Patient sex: M
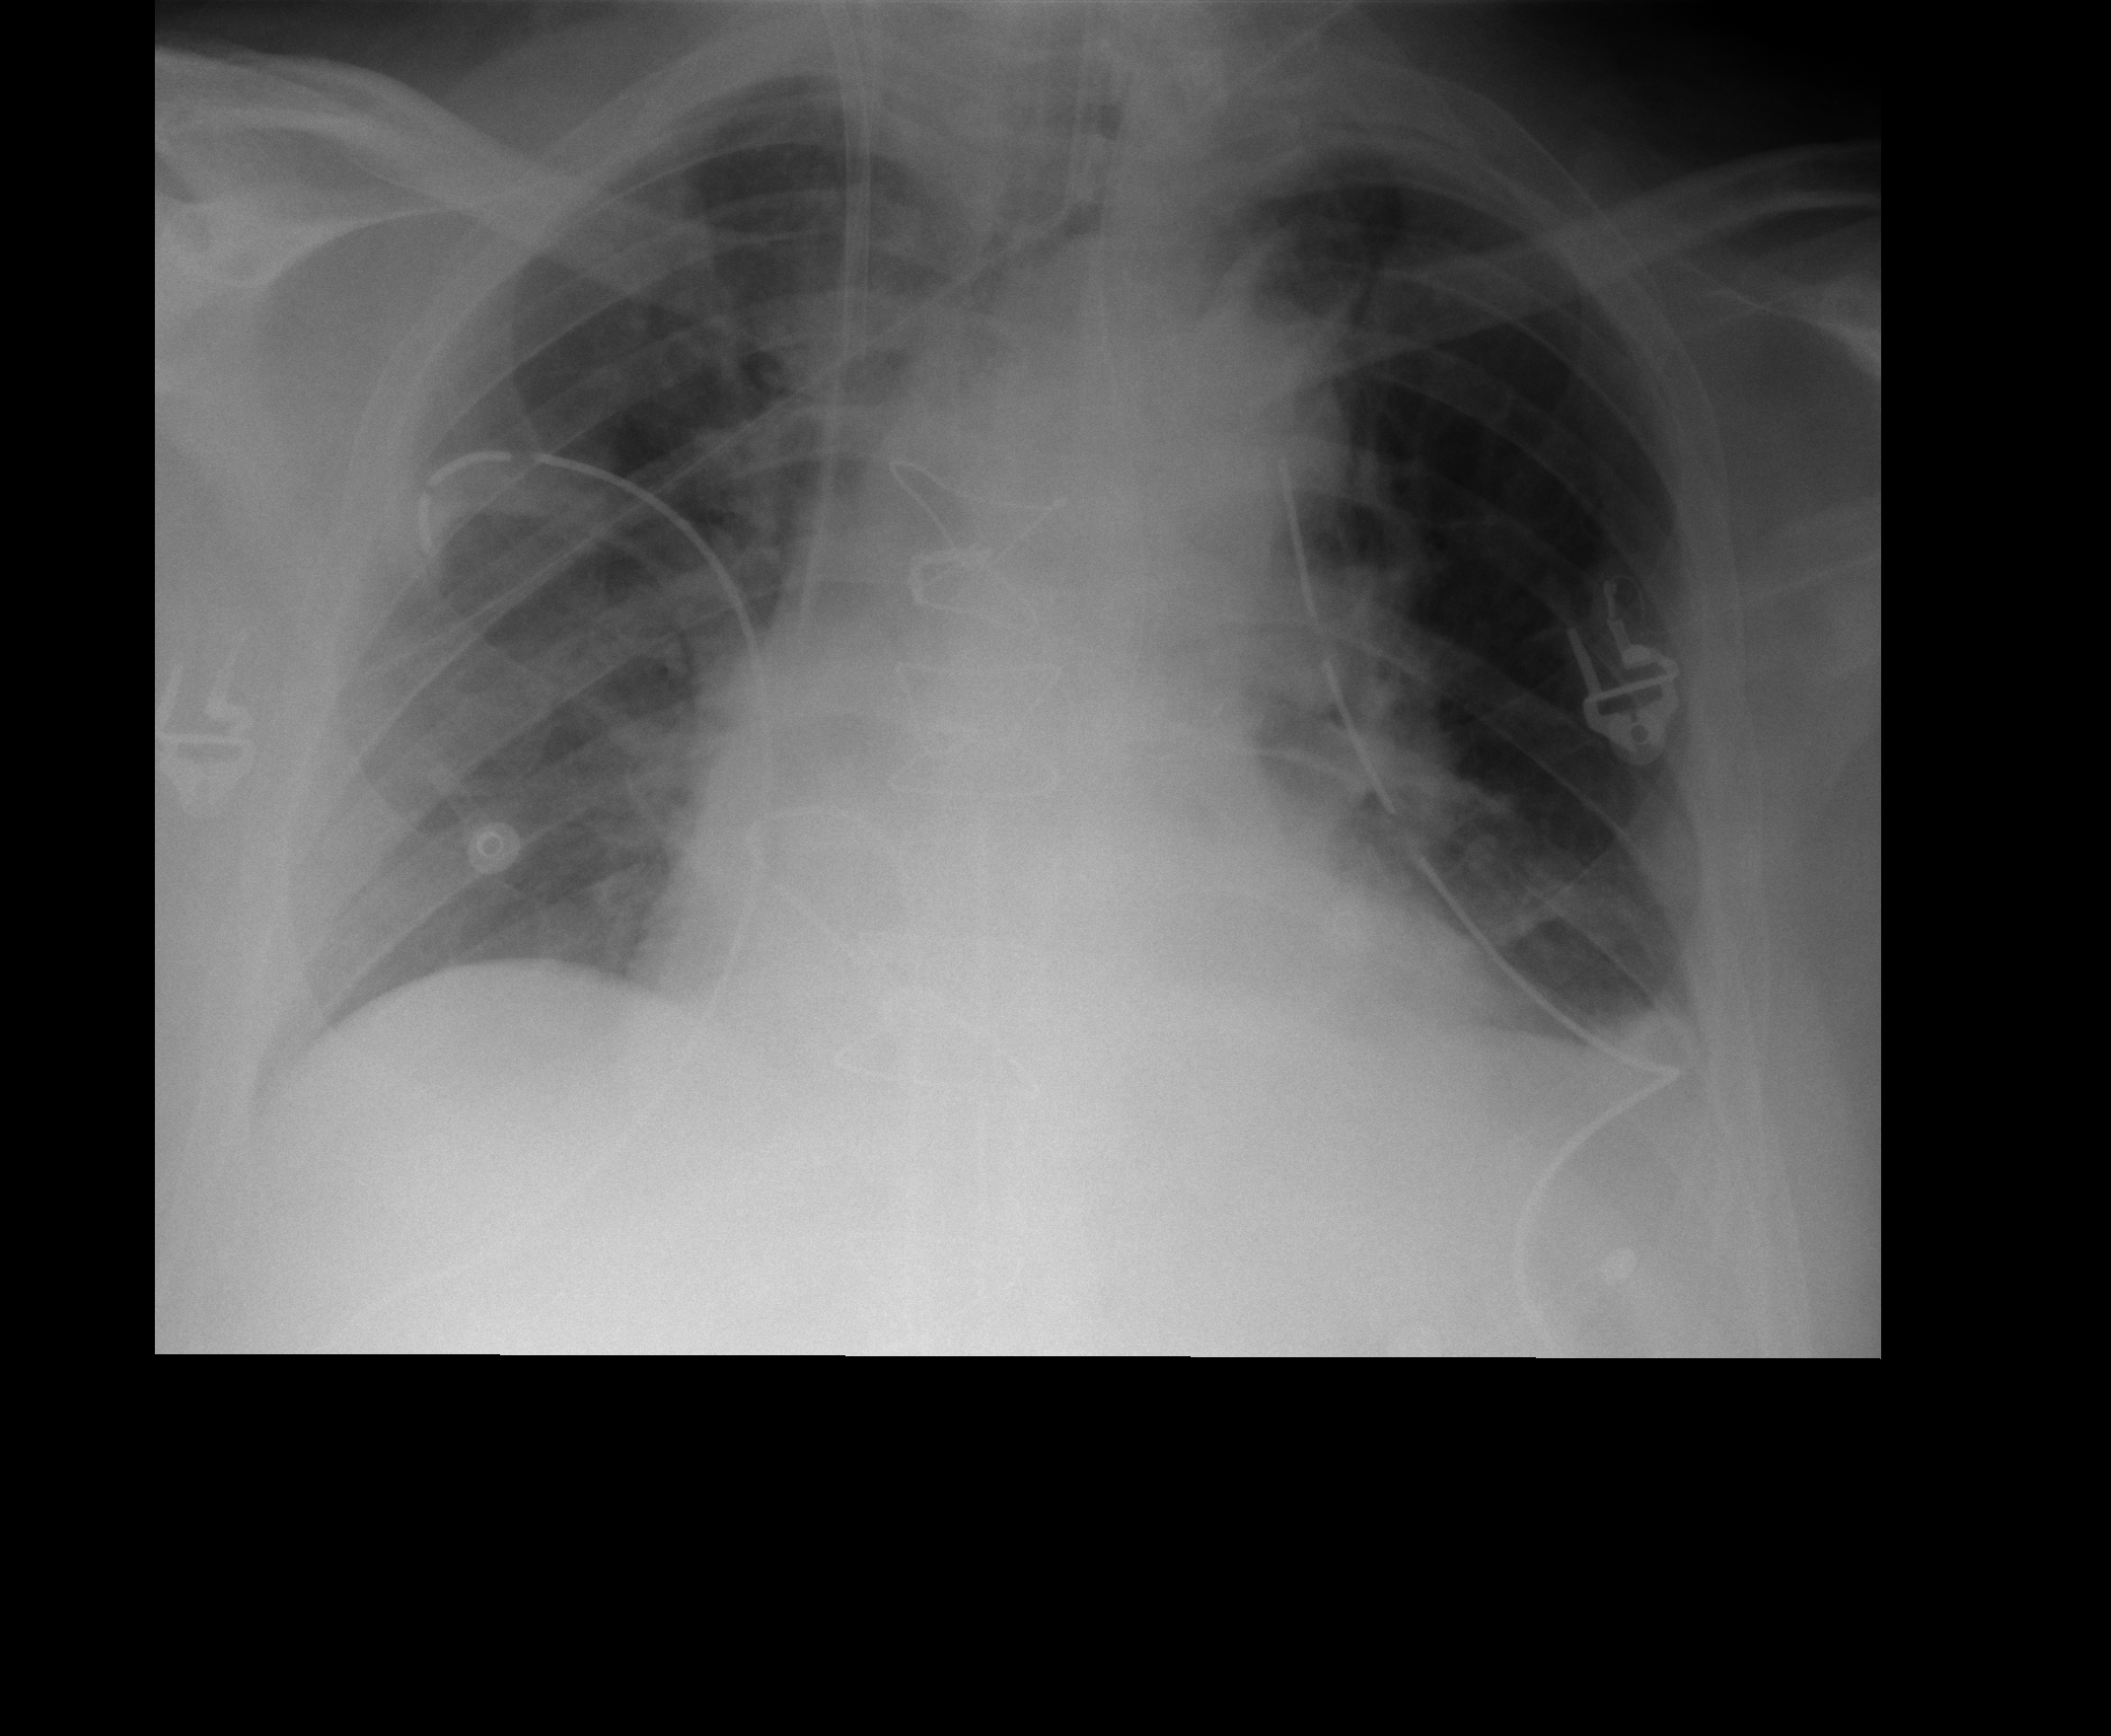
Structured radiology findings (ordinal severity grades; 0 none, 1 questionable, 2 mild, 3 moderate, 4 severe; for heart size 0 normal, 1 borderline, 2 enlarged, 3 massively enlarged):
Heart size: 2
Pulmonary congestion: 3
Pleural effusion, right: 0
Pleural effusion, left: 2
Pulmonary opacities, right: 0
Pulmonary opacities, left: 0
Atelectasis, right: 2
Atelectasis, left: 2